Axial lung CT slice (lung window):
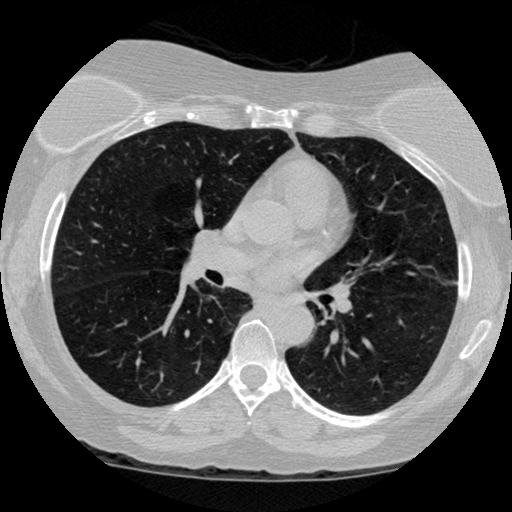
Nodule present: no